Question: i m parsing a json file.the logic goes like this, if there is no data in the variable named boy.it got to enter the if loop and if there is data it got to enter the else part.but the problem is even if the variable boy is empty(which shows empty in the console) the loop still enters the else part..cud u guys help me out..below is the code..
'''
- (void)tableView:(UITableView *)tableView didSelectRowAtIndexPath:(NSIndexPath *)indexPath {
// Navigation logic may go here. Create and push another view controller.
NSDictionary *boy=[url objectAtIndex:indexPath.row];
NSLog(@"the boy value:%@",boy);
if (boy == NULL)
{
Secondetailview *detailViewController1 = [[Secondetailview alloc] initWithItem:boy];
[self.navigationController pushViewController:detailViewController1 animated:YES];
[detailViewController1 release];
}else
{
FirstViewDetail *detailViewController = [[FirstViewDetail alloc] initWithItem:boy];
[self.navigationController pushViewController:detailViewController animated:YES];
[detailViewController release];
}
'''
}

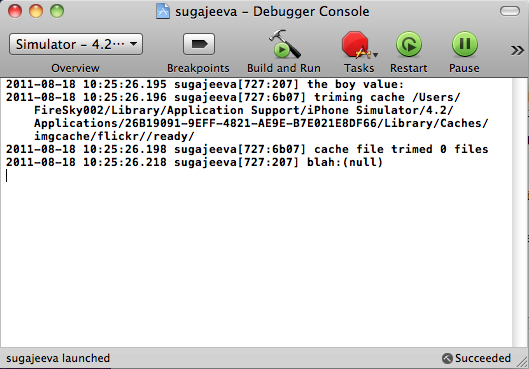
Answer: I would try to use 'if (boy == nil)' but that doesn't seem to work either.
Instead do this:
'''
NSString *str = [NSString stringWithFormat:@"%@", boy];
if ([str isEqualToString:@""]) {
//boy is nil do your stuff
}
'''